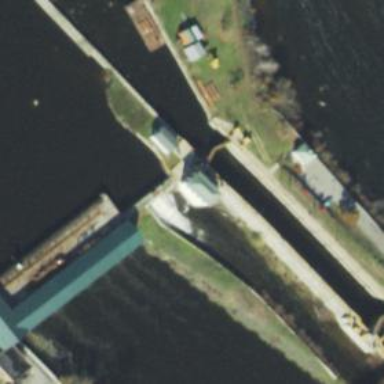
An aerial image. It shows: Lock gate on waterway.